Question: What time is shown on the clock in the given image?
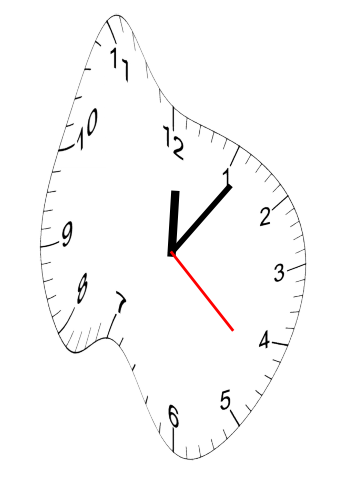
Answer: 12:06:22